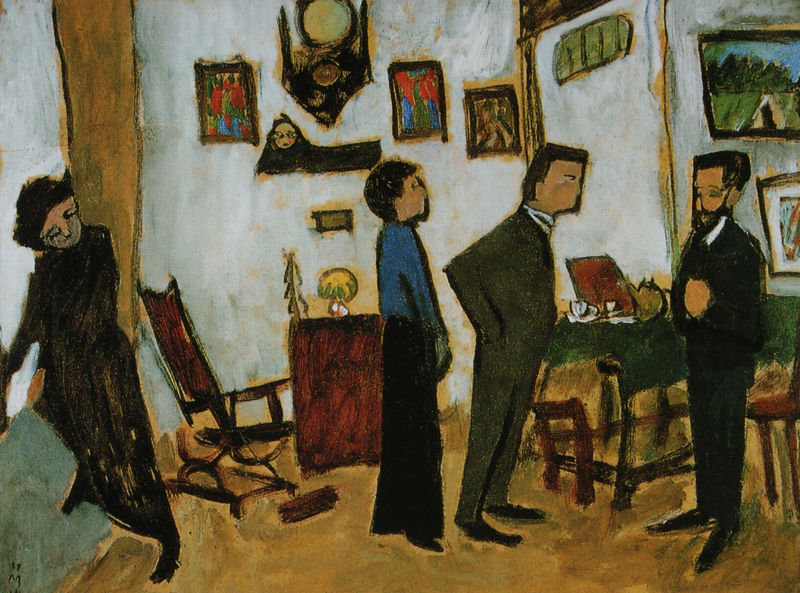
Titel: Nach dem Tee II
Künstler: Gabriele Münter
Institution: Privatsammlung
Schlagwörter: blau, gemälde, mann, weiß, frauen, grün, kirchner, landschaft, ocker, braun, fenster, frau, kleid, lampe, männer, raum, schwarz, stuhl, stühle, tisch, zimmer, rot, expressionismus, gespräch, rock, anzug, anzüge, bart, wand, kragen, bild, hände, innenraum, möbel, tischdecke, vorhang, natur, interieur, familie, kind, paar, schräg, bilder, schrank, schreibtisch, wohnzimmer, unterhaltung, abstrakt, fläche, uhr, stube, warten, lehnstuhl, streit, ecken, geometrisch, besuch, armlehnen, schaukelstuhl, bild im bild, dresden, münter, paare, verhandeln, freunde, gemälde an der wand, tischdekce